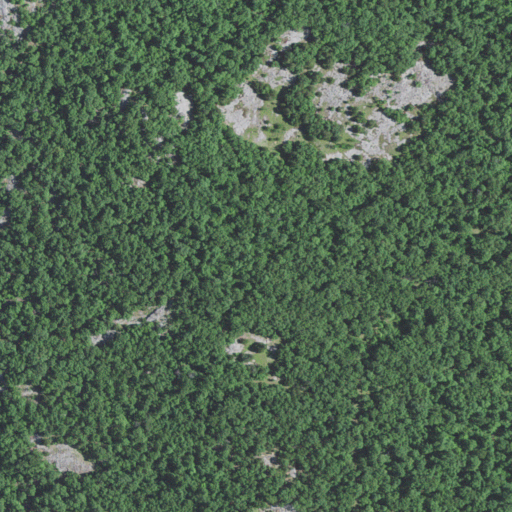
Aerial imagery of mountain in Missouri named Little Knob containing only deciduous forest